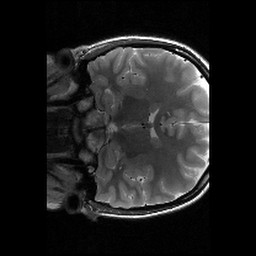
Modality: T2w
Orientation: coronal
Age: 18
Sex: female
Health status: healthy
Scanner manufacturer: siemens
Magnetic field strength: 3 T
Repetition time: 6 s
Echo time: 0.064 s